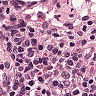
Metastatic tissue present: no